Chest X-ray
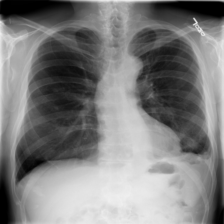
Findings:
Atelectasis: negative
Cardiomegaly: negative
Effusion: positive
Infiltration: negative
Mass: negative
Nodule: negative
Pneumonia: negative
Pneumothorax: negative
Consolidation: negative
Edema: negative
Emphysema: negative
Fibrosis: negative
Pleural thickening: positive
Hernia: negative